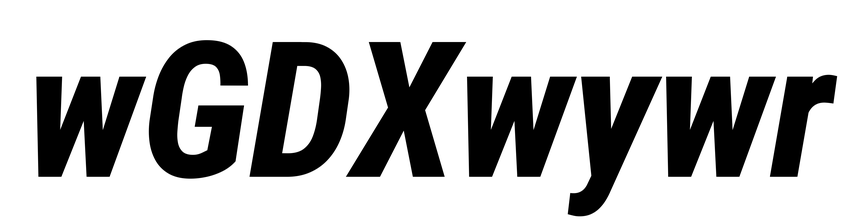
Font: Roboto-Italic_Condensed_ExtraBold_Italic